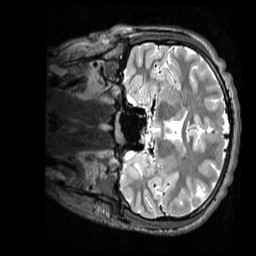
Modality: T2w
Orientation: coronal
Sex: male
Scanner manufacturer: siemens
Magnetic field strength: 3 T
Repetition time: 3.2 s
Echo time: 0.409 s